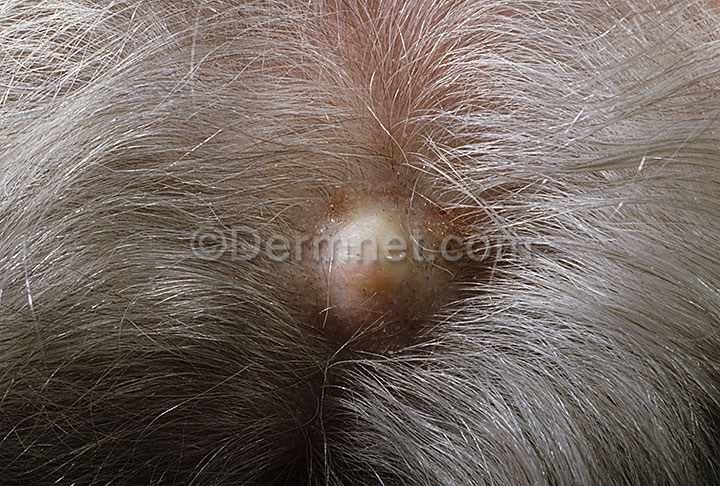
Disease: Seborrheic Keratoses and other Benign Tumors